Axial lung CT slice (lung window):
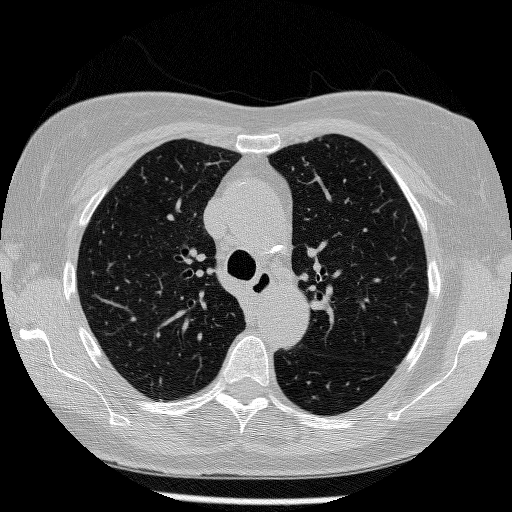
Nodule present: no